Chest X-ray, AP view. Patient: 51 years old, sex F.
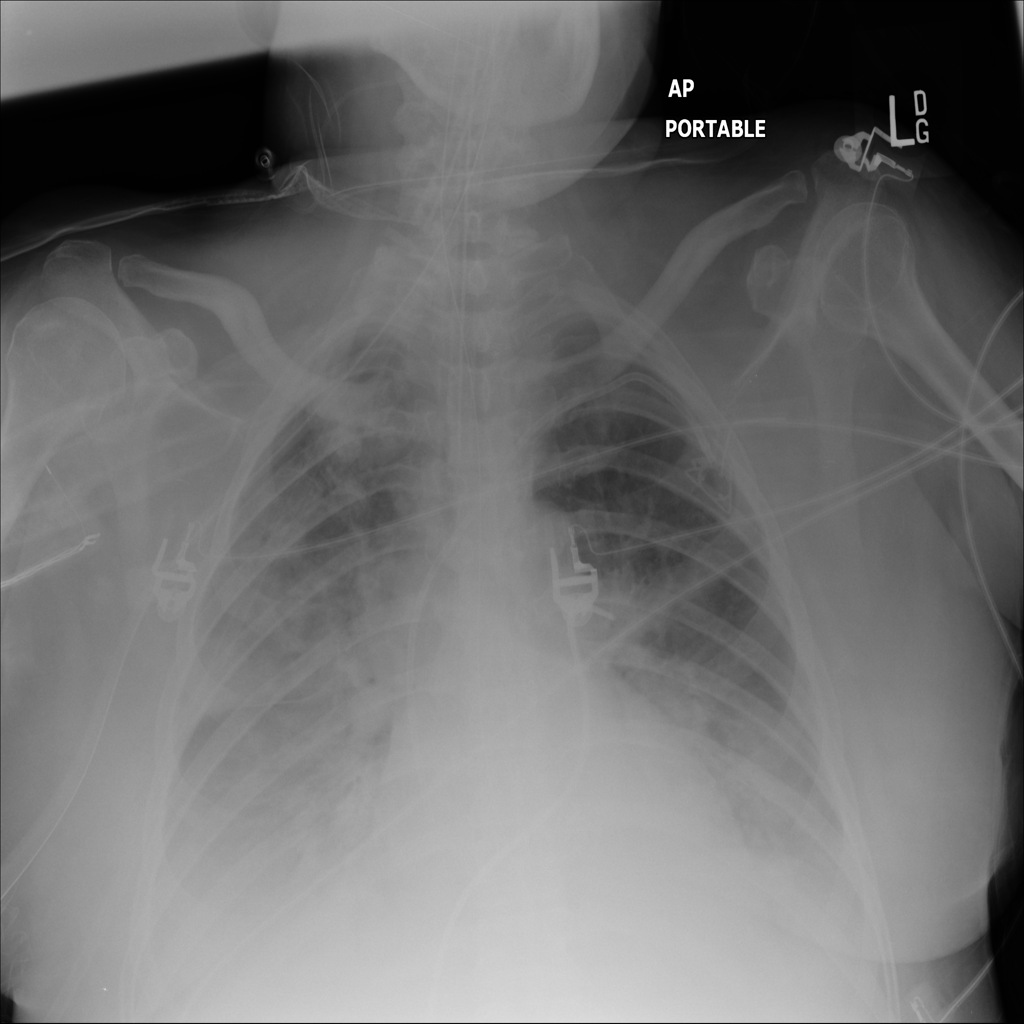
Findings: Edema, Infiltration